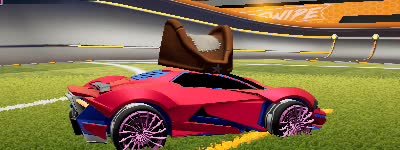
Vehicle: werewolf